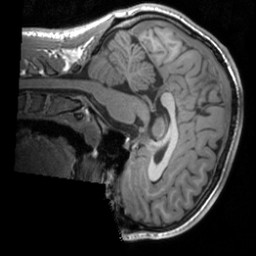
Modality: T1w
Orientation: sagittal
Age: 18
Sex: male
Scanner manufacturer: siemens
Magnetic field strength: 3 T
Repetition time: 1.9 s
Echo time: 0.00226 s